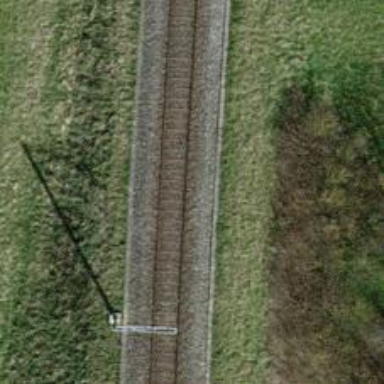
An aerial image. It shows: Railway track with contact line for electrification. The track is on embankment with single track.